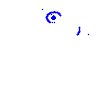
Particle: electron